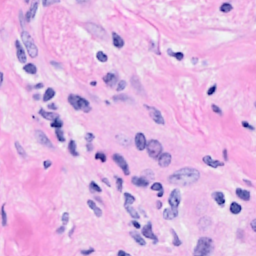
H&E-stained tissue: Breast